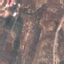
Label: PermanentCrop